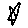
Label: star